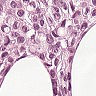
Metastatic tissue present: yes